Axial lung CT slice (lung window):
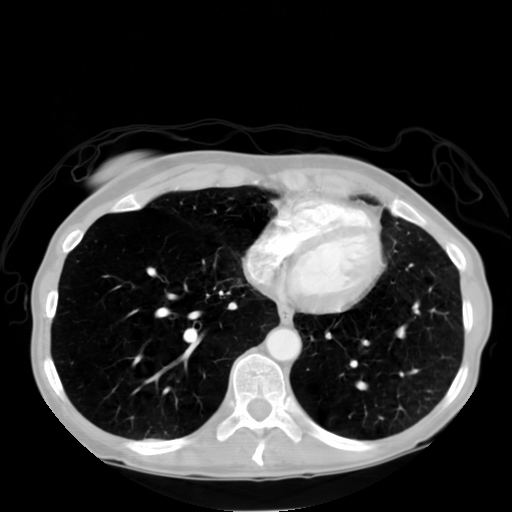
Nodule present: no